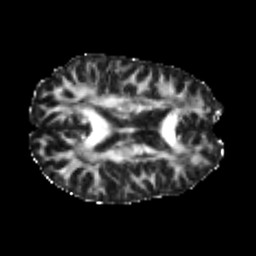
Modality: FA
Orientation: axial
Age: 21
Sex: male
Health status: healthy
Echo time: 0.074 s